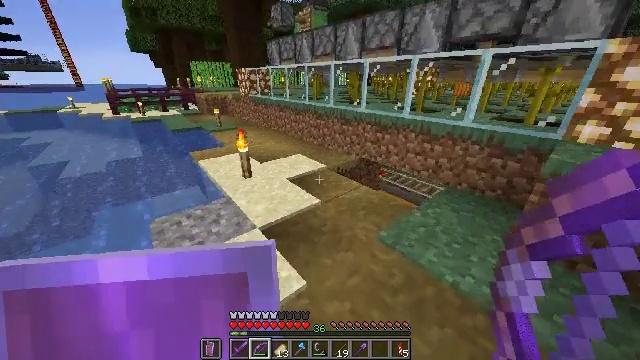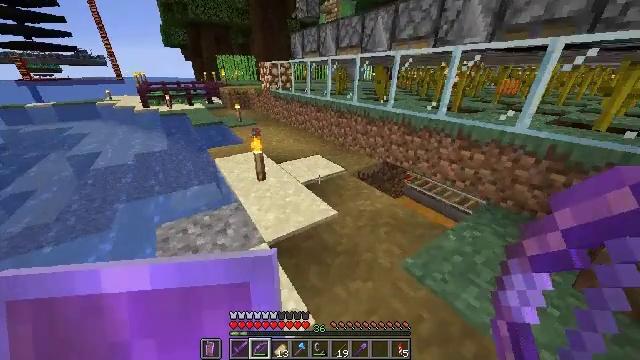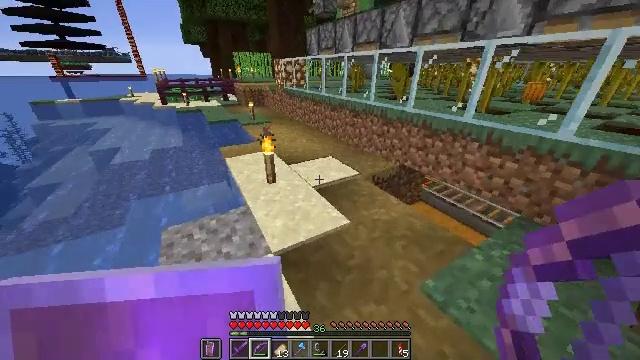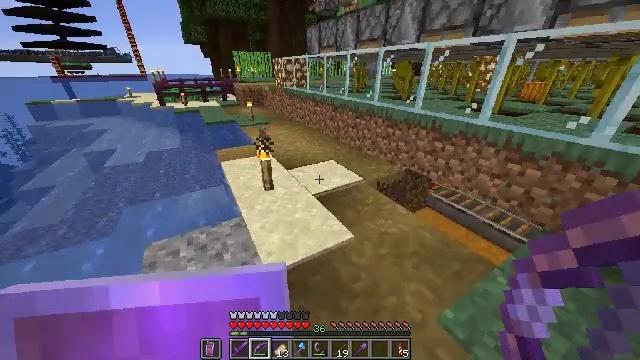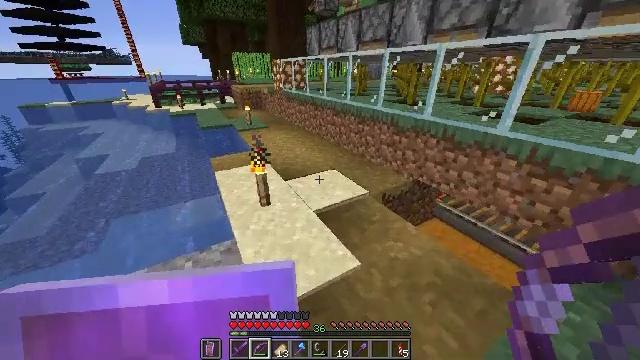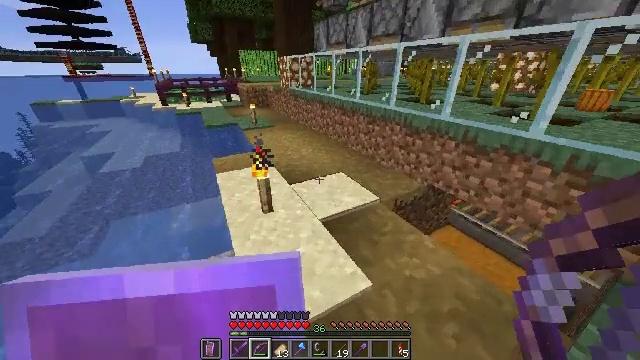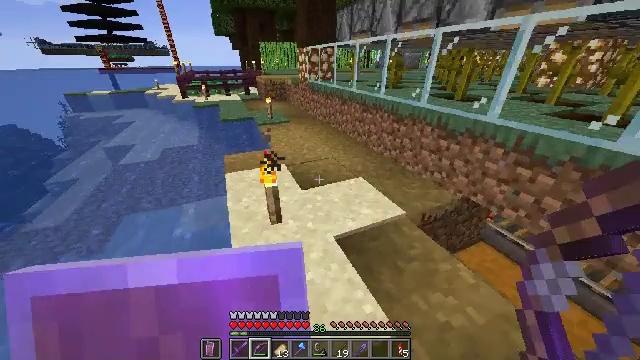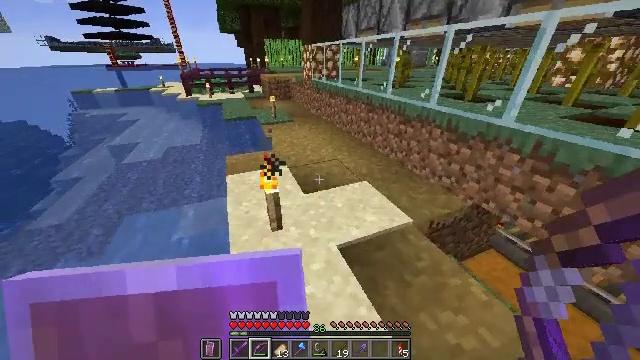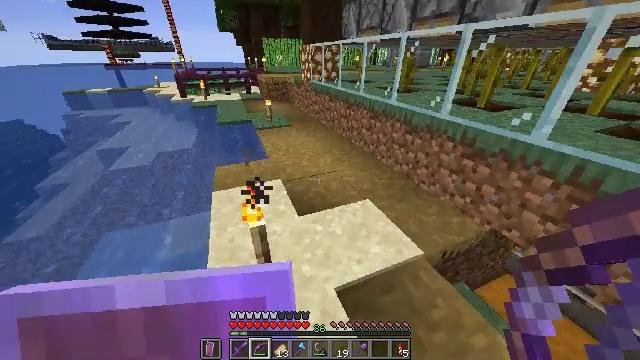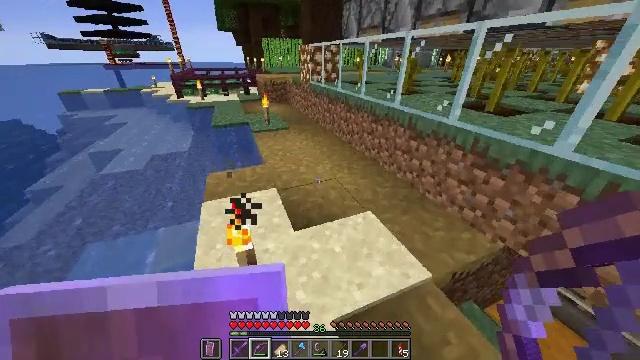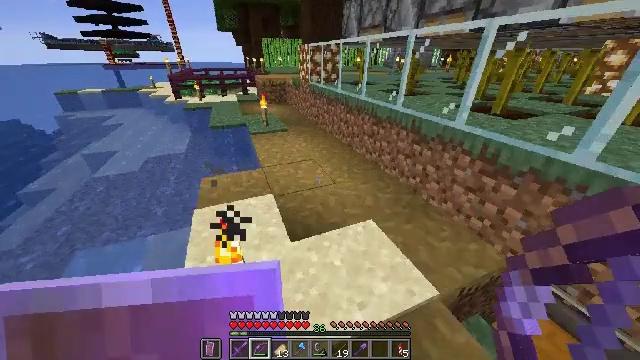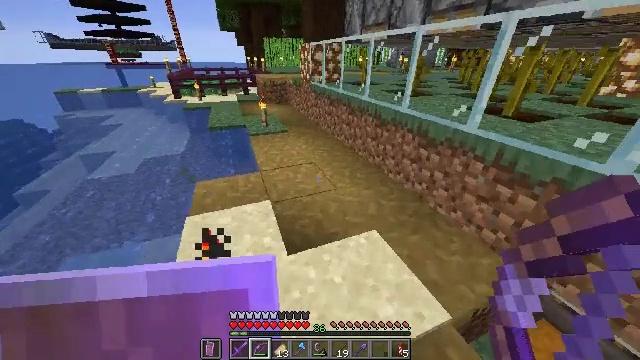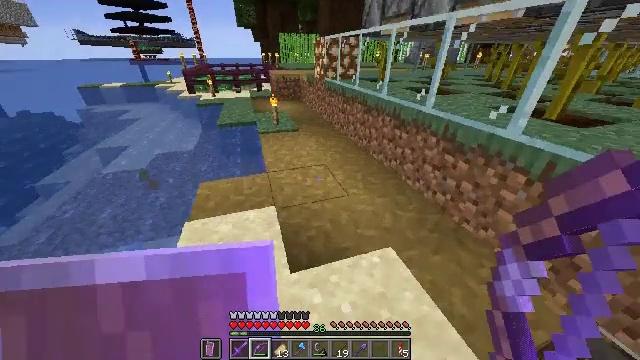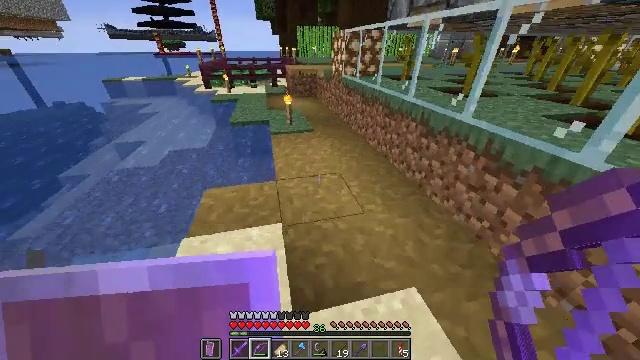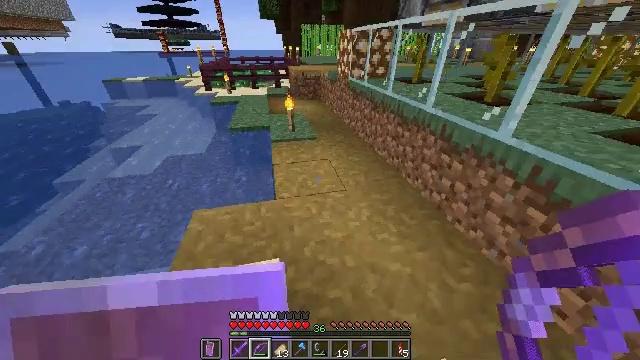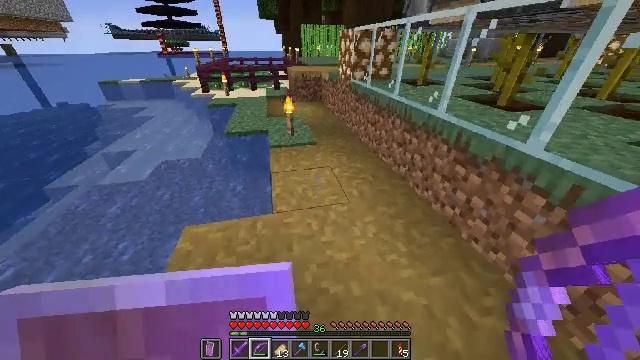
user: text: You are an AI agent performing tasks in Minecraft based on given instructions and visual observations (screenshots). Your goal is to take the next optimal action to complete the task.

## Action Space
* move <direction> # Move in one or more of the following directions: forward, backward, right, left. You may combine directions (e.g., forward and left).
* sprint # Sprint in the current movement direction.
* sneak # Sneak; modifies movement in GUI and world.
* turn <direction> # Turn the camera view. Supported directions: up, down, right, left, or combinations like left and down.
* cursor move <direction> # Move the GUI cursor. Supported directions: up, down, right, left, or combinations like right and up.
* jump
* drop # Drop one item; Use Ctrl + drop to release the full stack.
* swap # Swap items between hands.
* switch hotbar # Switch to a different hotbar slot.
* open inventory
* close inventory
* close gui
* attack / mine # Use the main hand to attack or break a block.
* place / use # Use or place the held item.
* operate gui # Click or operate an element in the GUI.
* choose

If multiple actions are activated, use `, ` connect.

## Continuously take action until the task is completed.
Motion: motion action
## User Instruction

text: Mine the yellow shulker box.
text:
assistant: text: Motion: move forward, sprint, turn left and down
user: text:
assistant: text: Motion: move forward, sprint, turn left
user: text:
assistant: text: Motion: move forward, sprint
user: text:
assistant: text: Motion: move forward, sprint
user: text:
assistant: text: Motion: move forward, sprint, turn left
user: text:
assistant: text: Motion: move forward, sprint, turn left and down
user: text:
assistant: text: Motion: move forward, sprint, turn left
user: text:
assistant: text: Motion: move forward, sprint
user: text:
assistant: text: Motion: move forward, sprint
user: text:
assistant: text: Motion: move forward, sprint
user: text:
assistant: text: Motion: move forward, sprint
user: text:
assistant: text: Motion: move forward, sprint, turn left
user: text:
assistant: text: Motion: move forward, sprint, turn left and down
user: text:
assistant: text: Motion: move forward, sprint, turn left
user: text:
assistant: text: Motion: move forward, sprint
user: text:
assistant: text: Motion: move forward, sprint
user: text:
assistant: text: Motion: move forward, sprint
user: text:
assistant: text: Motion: move forward, sprint
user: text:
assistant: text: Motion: move forward, sprint
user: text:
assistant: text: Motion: move forward, sprint
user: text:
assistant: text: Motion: move forward, sprint
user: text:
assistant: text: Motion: move forward, sprint
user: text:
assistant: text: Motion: move forward, sprint
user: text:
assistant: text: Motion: move forward, sprint
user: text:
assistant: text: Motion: move forward, sprint
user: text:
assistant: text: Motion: move forward, sprint
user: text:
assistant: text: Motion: move forward, sprint
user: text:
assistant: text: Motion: move forward, sprint
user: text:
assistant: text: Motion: move forward, sprint
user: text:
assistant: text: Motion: move forward, sprint